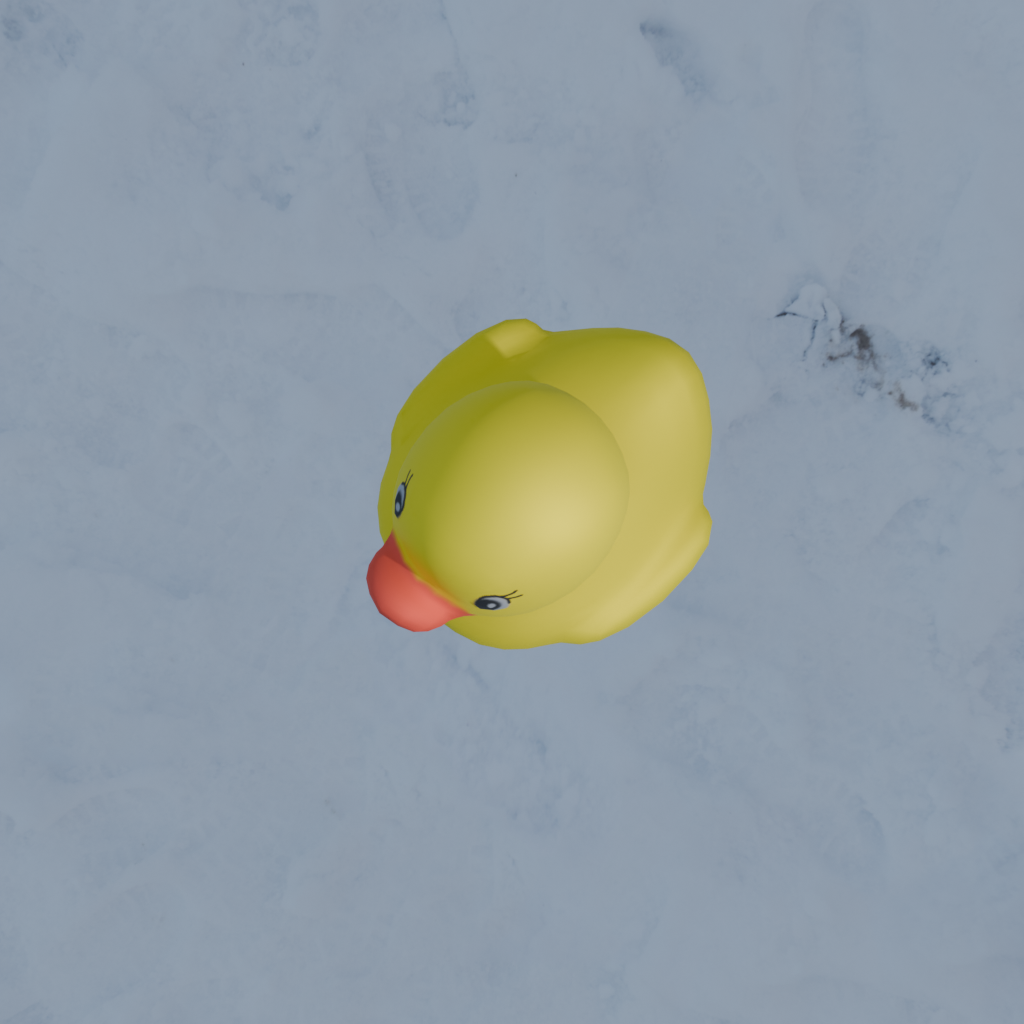
an image of a yellow rubber duck seen from <top> in a snow-covered beach with a cloudy winter sky.